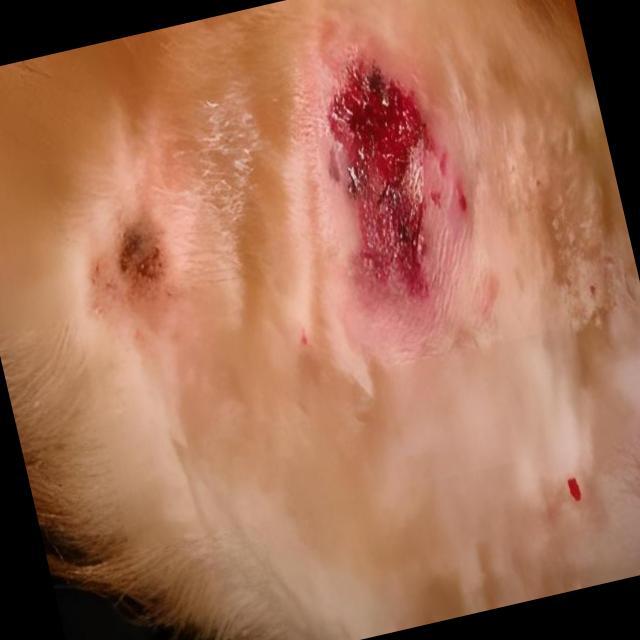
Canine dermatitis — inflammation of the skin presenting with erythema, pruritus, papules, and excoriation. May be allergic, contact, or atopic in origin.